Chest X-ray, AP view. Patient: 39 years old, sex M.
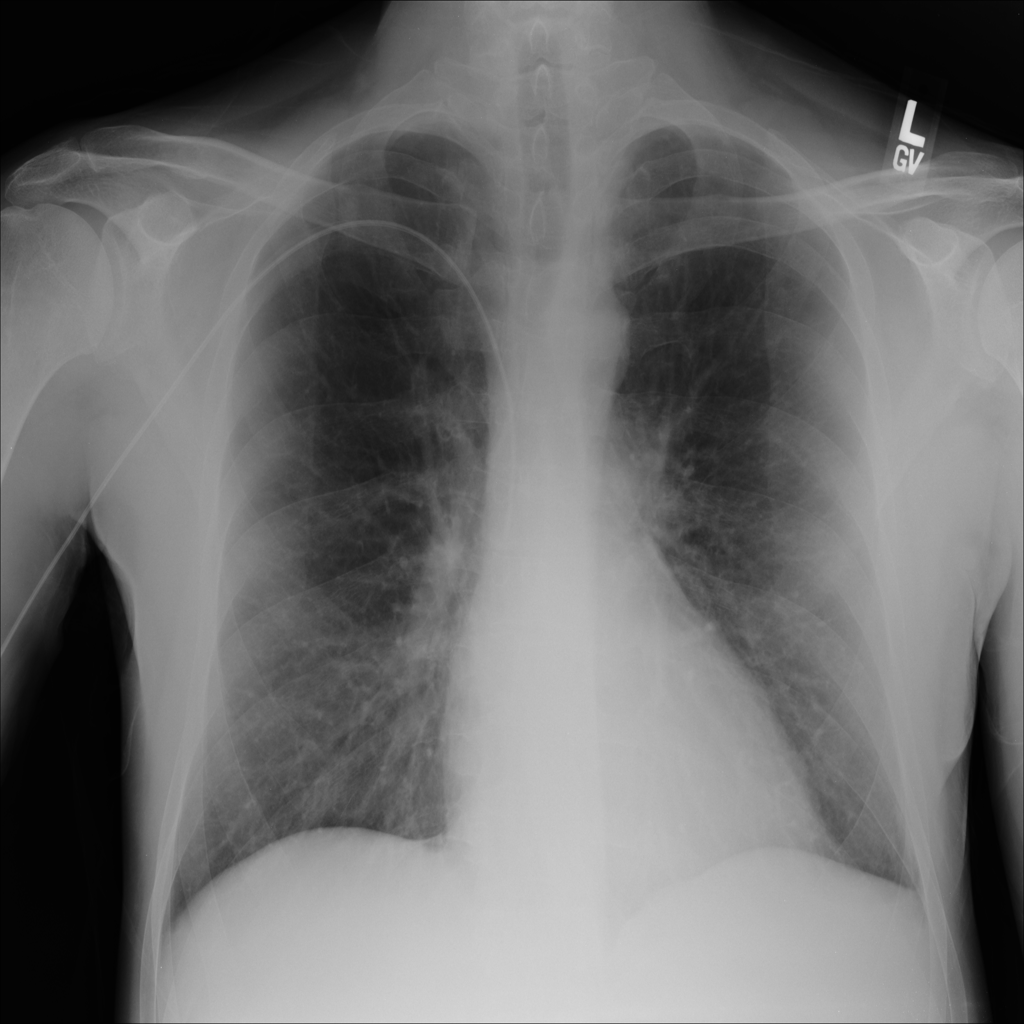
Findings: No Finding